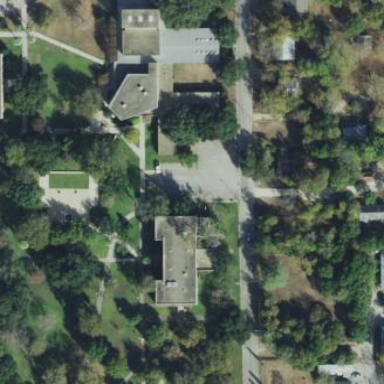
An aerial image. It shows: View of university building.